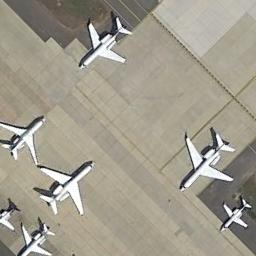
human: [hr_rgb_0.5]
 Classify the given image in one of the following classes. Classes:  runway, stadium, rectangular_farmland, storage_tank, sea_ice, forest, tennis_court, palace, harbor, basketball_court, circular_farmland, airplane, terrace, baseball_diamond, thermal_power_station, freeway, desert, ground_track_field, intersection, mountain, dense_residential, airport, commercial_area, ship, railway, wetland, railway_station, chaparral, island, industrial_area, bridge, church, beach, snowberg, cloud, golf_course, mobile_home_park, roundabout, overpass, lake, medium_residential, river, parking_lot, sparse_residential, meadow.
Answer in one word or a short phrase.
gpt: airplane